Question: I have item_Details table with 3 columns named as itemID, itemName, itemValue. I would like to copy itemName (i.e book) for all itemID with corresponding itemValue and rename book as textBook for few selected itemID's and insert back to table by retaining old itemValue for all corresponding itemID.
Attached image explains what i am look for,
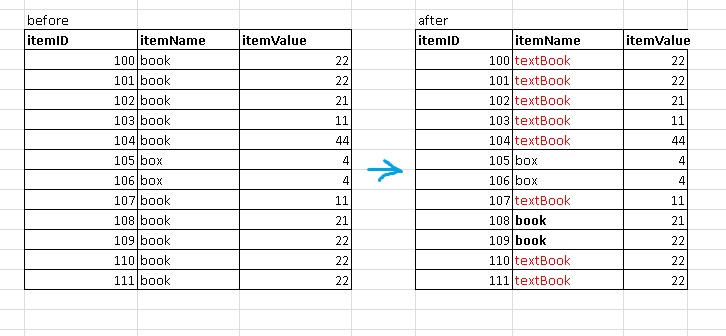
Answer: try this sql query
'''
update item_Details set itemName = "textBook" where itemName=="book"
'''